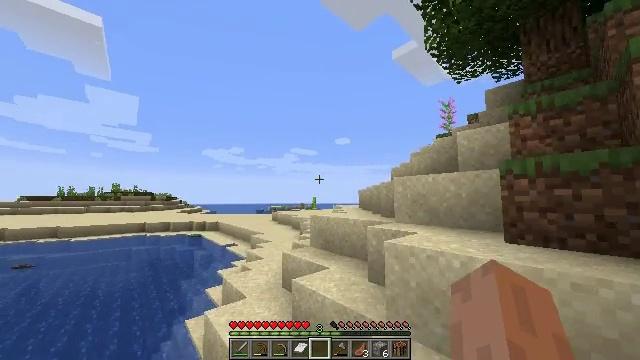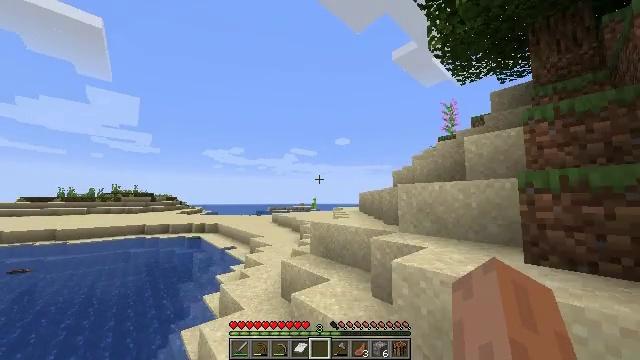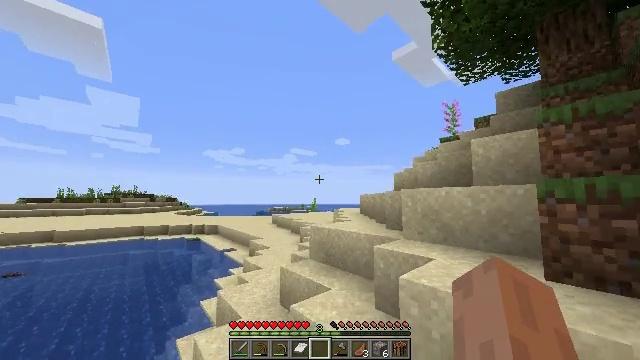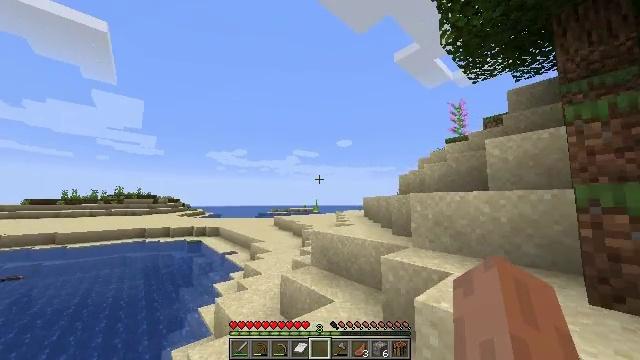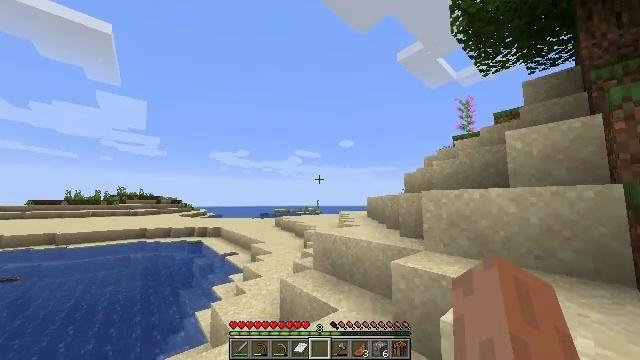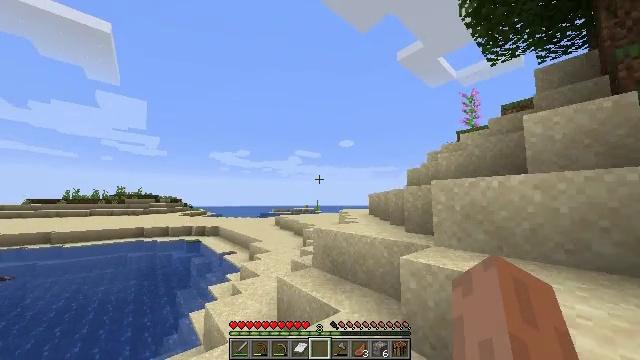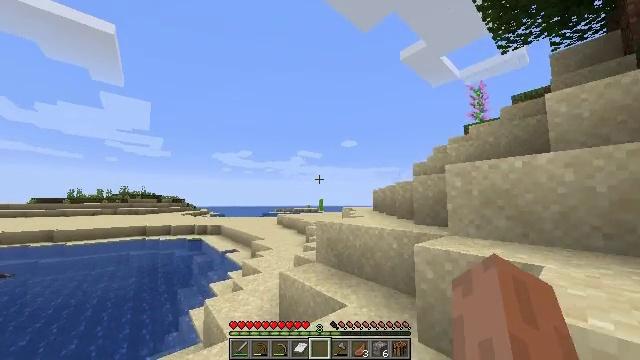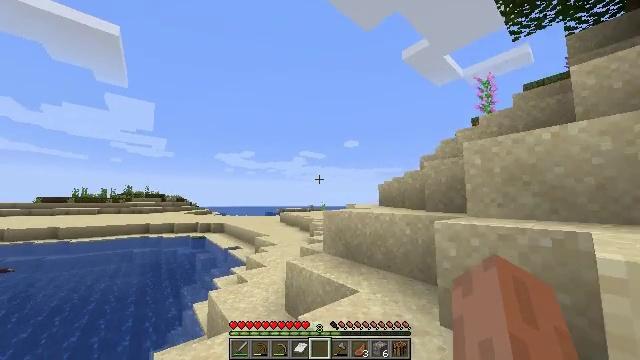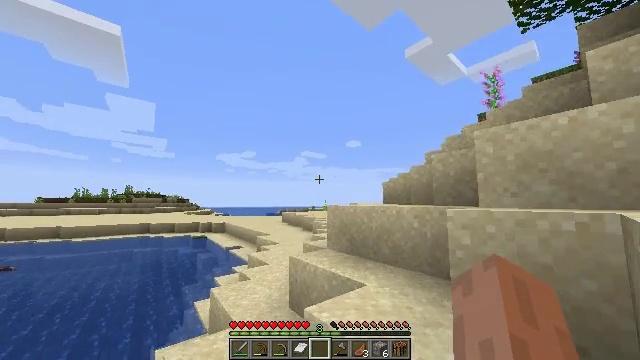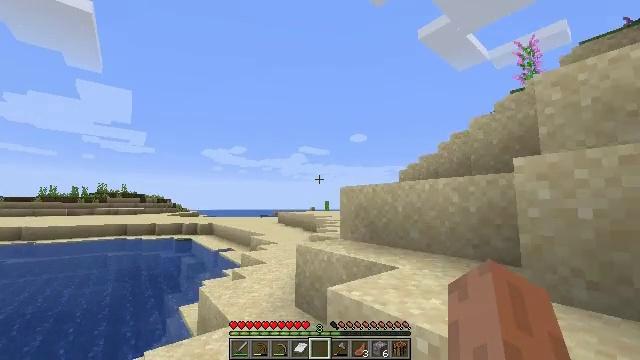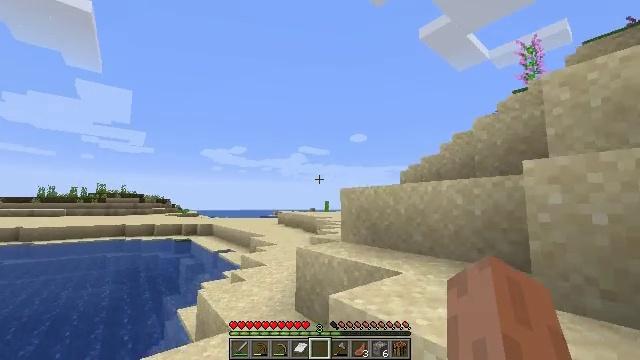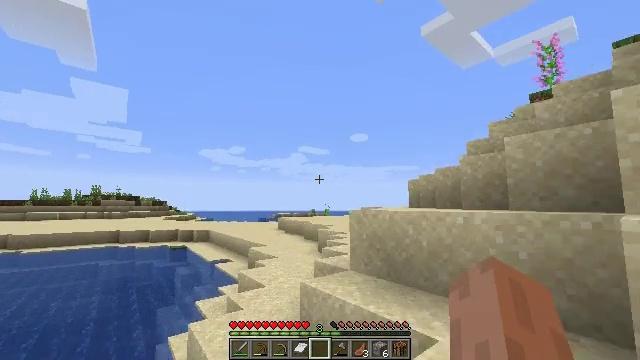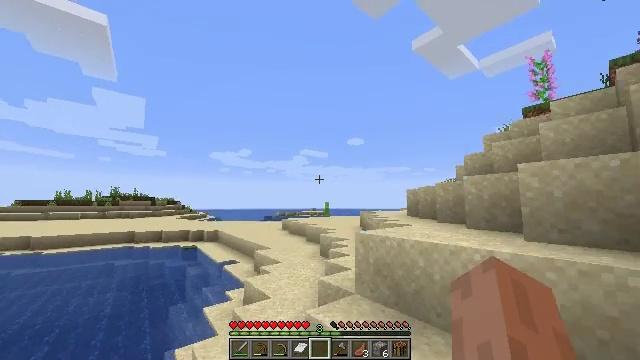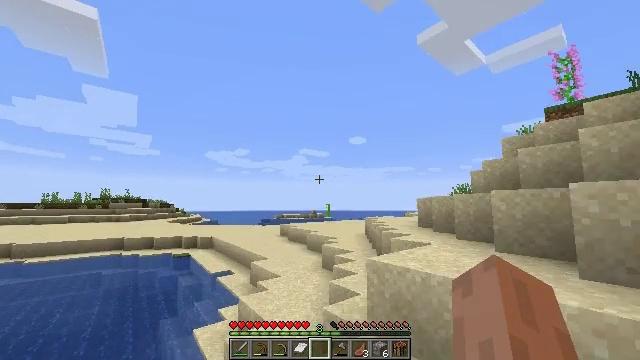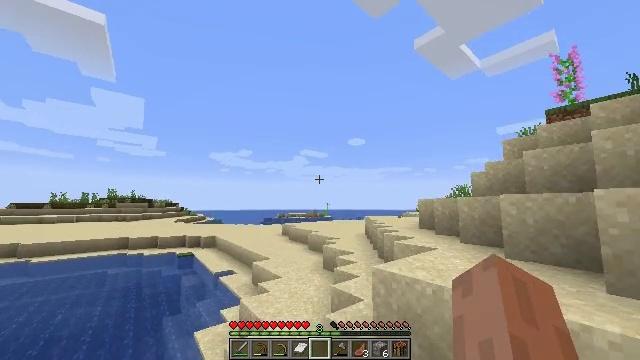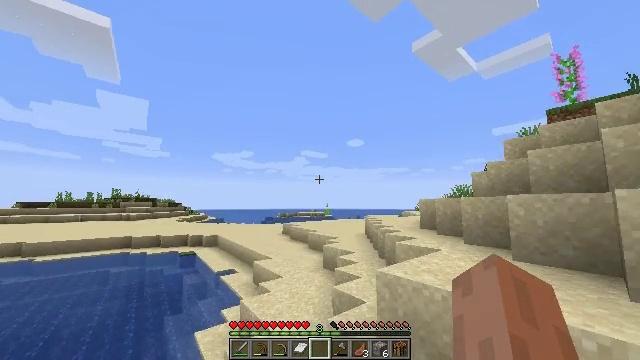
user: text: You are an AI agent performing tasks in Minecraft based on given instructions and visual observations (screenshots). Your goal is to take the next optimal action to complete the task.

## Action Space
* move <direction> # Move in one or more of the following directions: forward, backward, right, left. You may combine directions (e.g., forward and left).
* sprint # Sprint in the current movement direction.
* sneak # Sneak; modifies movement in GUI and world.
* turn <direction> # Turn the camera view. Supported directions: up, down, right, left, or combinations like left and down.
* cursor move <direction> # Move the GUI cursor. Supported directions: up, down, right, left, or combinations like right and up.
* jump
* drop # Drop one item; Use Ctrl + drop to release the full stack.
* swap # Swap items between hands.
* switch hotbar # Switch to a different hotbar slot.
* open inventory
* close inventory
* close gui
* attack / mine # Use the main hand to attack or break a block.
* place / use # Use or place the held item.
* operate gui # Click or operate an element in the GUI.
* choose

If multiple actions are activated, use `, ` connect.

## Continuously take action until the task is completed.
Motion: motion action
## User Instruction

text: Mine the sugar cane near rivers.
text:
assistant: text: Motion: move forward, sprint, jump
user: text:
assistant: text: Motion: move forward, sprint, jump
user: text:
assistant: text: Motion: move forward, sprint, jump
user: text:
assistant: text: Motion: move forward, sprint, jump
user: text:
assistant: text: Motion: move forward, sprint, jump
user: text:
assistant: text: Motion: move forward, sprint, jump
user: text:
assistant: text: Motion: move forward, sprint, jump
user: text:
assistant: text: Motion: move forward, sprint, jump
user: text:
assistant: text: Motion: move forward, sprint, jump
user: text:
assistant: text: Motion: move forward, sprint, jump
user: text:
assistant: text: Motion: move forward, sprint, jump
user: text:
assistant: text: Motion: move forward, sprint, jump
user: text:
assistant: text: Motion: move forward, sprint, jump
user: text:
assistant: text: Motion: move forward, sprint, jump
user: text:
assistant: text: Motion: move forward, sprint, jump
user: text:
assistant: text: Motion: move forward, sprint, jump
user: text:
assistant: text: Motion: move forward, sprint, jump
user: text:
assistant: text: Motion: move forward, sprint, jump
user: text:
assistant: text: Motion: move forward, sprint, jump
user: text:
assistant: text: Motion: move forward, sprint, jump
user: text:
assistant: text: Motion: move forward, sprint, jump
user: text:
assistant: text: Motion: move forward, sprint, jump
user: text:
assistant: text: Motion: move forward, sprint, jump
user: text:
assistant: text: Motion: move forward, sprint, jump
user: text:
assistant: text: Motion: move forward, sprint, jump
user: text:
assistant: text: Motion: move forward, sprint, jump
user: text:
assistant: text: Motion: move forward, sprint, jump
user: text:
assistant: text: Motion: move forward, sprint, jump
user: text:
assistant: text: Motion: move forward, sprint, jump
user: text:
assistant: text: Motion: move forward, sprint, jump